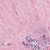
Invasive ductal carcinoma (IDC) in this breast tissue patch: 1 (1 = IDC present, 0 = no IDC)